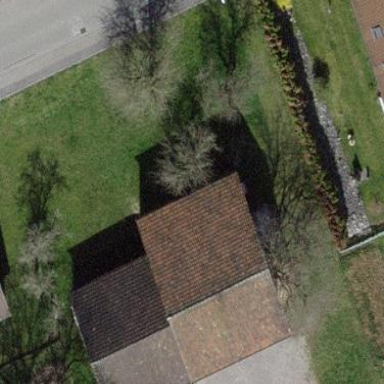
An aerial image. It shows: Barn.